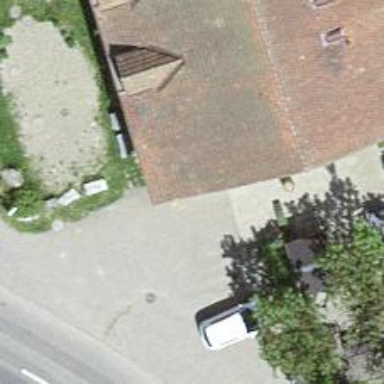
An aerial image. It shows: Post box is visible.